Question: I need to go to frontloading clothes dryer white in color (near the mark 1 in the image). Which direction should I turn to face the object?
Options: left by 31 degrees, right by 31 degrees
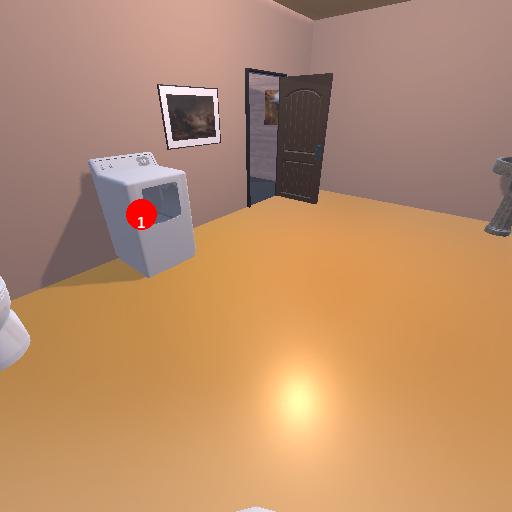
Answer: left by 31 degrees